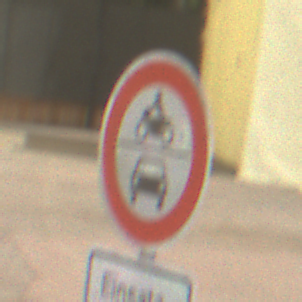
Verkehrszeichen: VerbotKraftfahrzeuge
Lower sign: BesondereFahrzeugeUndTransportgueter3
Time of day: Midday
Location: Outdoor (Suburban)
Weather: PartlyCloudy
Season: NotSpecified
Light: Natural